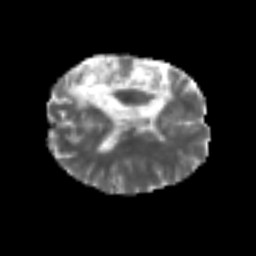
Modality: MD
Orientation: axial
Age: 39
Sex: female
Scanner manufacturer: siemens
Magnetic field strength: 3 T
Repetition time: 6.1 s
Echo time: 0.101 s